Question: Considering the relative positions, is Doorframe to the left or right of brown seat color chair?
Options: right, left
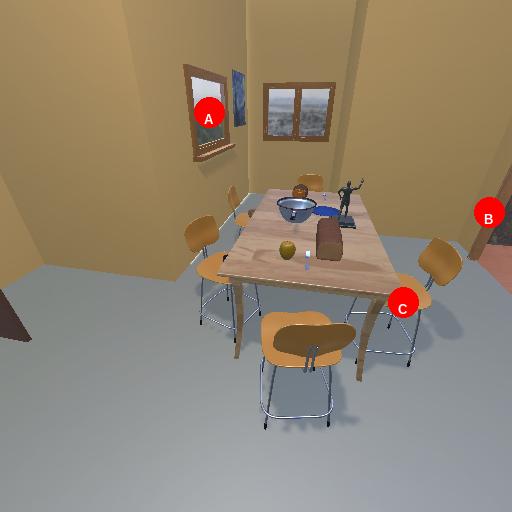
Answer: right